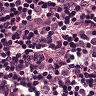
Metastatic tissue present: yes